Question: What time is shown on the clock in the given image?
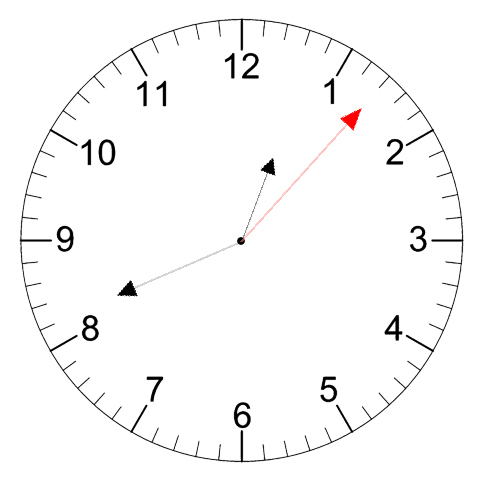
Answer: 12:41:07